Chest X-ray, AP view. Patient: 38 years old, sex F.
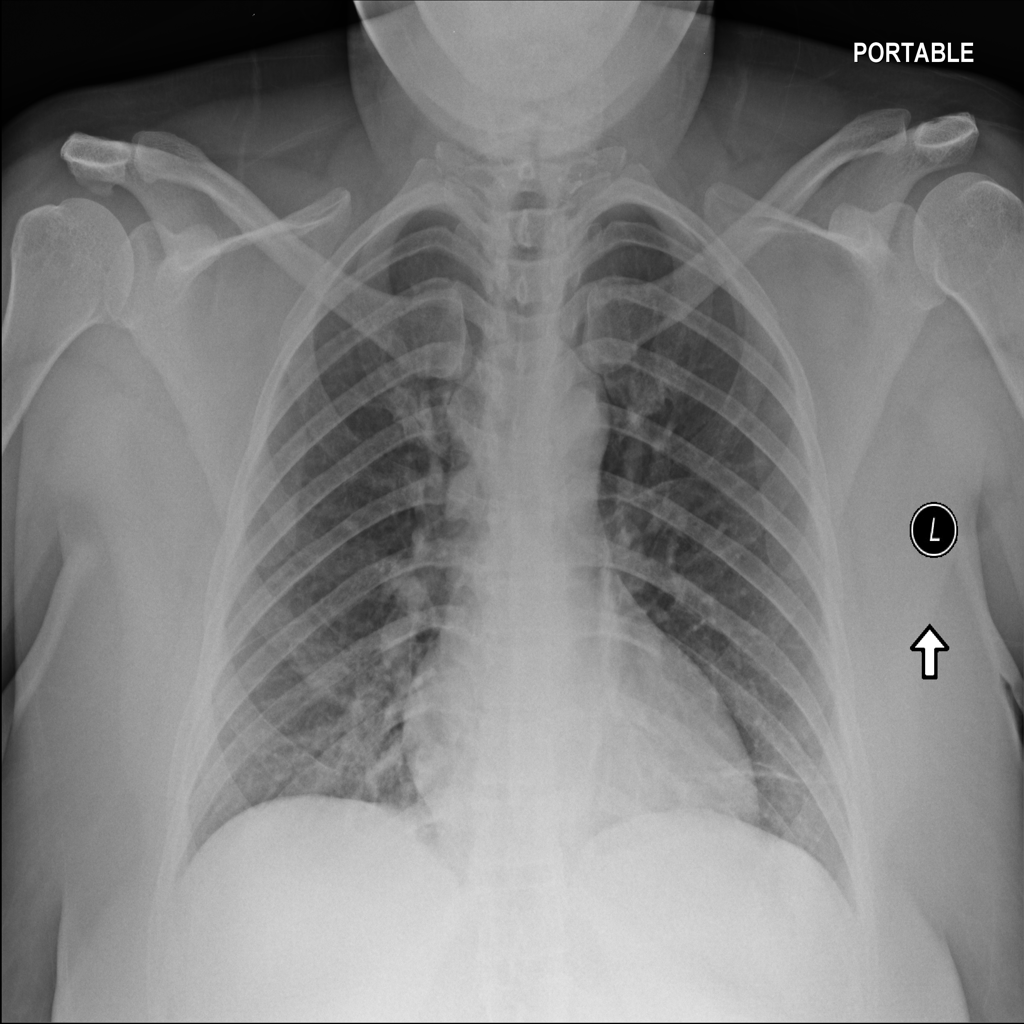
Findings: Atelectasis